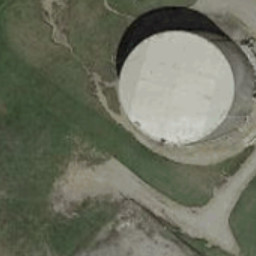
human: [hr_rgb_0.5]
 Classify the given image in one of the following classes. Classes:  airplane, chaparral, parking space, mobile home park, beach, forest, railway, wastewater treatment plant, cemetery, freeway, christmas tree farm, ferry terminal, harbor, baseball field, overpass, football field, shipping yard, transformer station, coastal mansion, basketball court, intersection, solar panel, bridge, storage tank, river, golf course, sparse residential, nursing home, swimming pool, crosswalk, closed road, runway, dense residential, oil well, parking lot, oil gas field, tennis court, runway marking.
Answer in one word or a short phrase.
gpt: storage tank